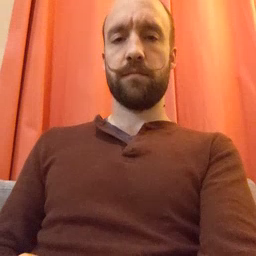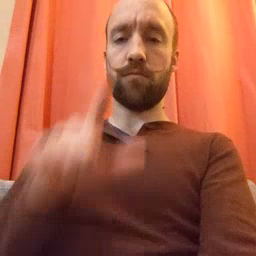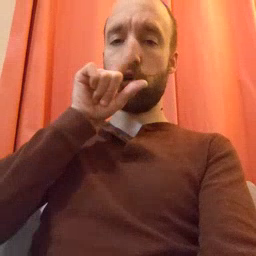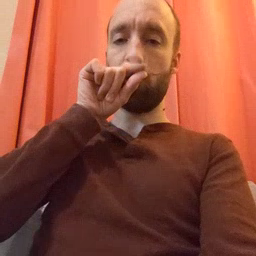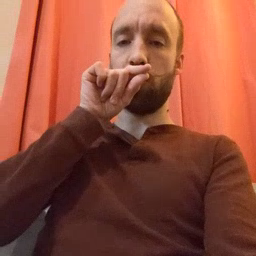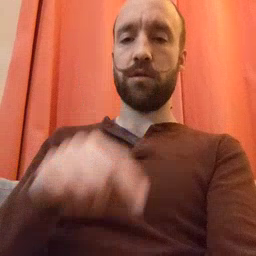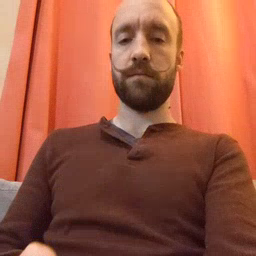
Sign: bird